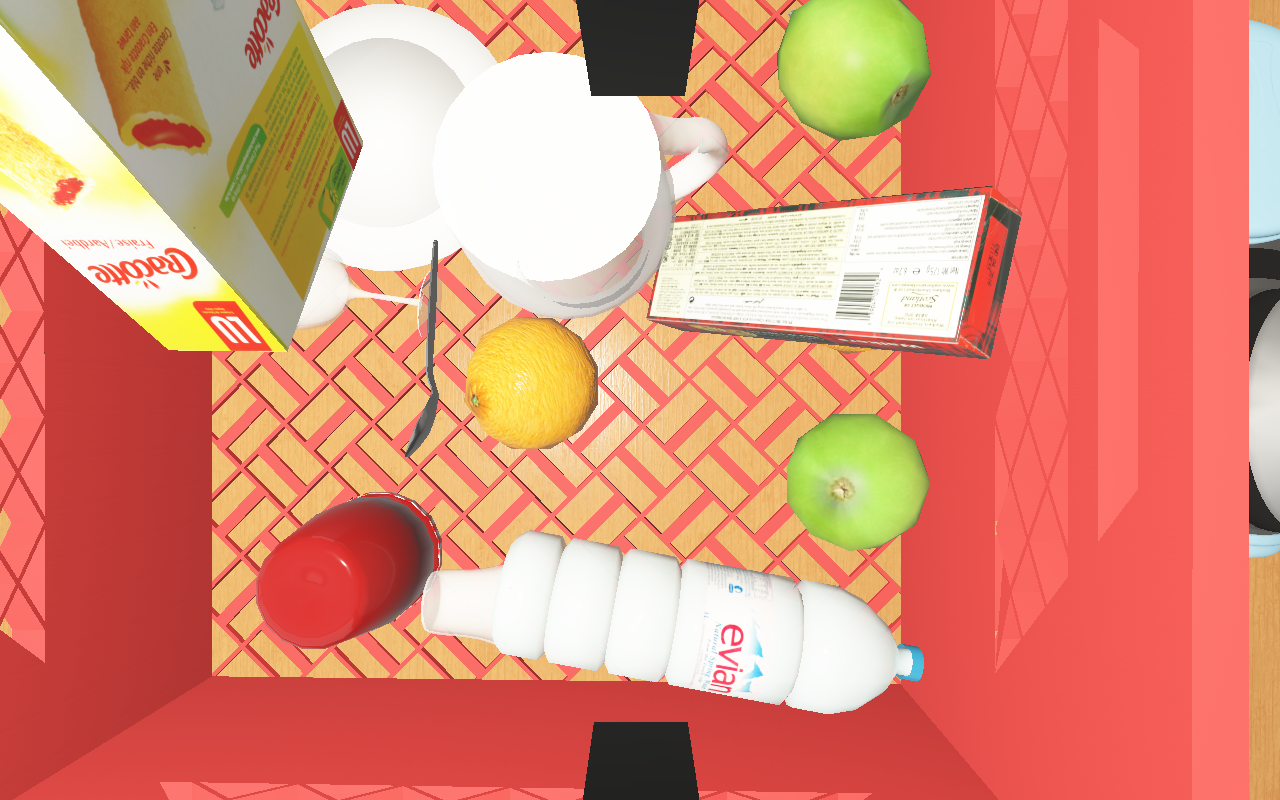
Objects in the scene:
carafe
apple
apple
orange
orange
jam jar
cereal box
cereal box